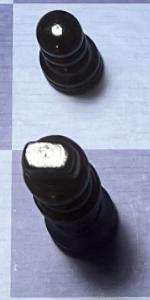
Label: King_Black